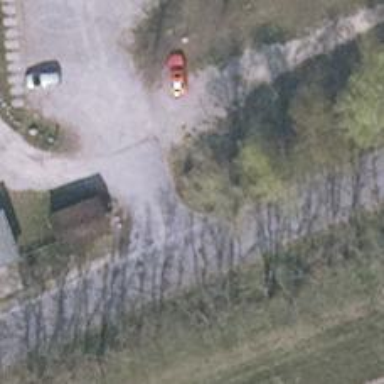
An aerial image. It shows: Emergency access point on the road.